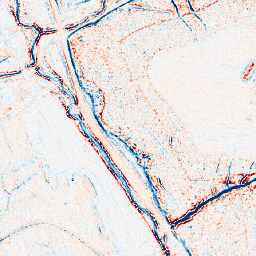
Category: edge_preserving
Decomposition family: anisotropic_diffusion
Decomposition parameters: iterations: 10
kappa: 10
gamma: 0.1
Upsampling method: nearest
Upsampling parameters: scale: 2
Upsampling scale: 2